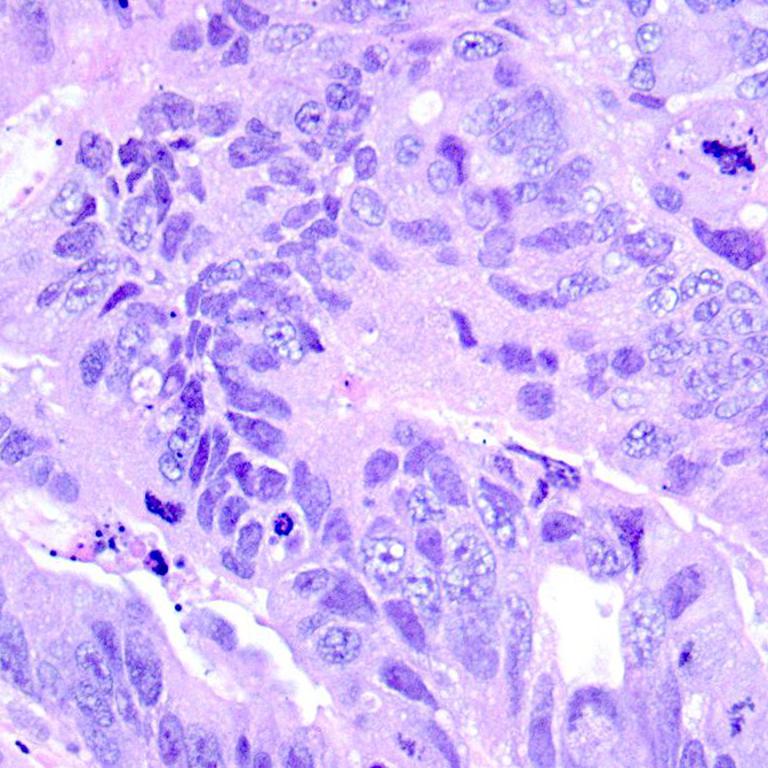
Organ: colon
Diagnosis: adenocarcinomas